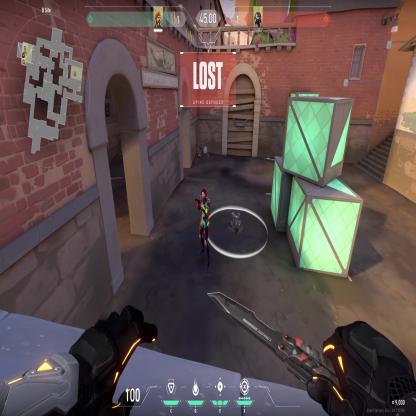
Label: enemy